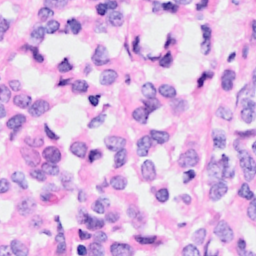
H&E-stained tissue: Breast